Aerial crown-view tile of a tropical tree (Barro Colorado Island, Panama), acquired 20250915:
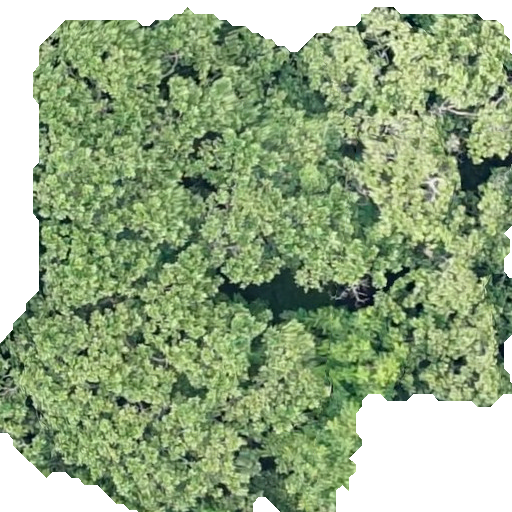
Species: Anacardium excelsum
GBIF accepted scientific name: Anacardium excelsum
Crown area: 316.931 m²